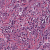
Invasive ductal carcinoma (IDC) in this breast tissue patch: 1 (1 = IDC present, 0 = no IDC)